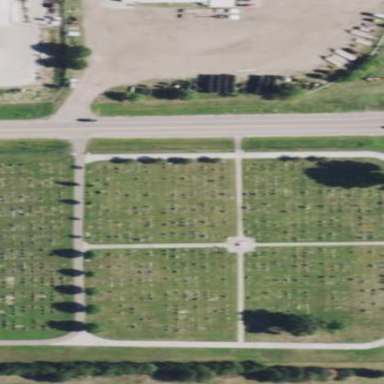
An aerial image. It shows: Cemetery.